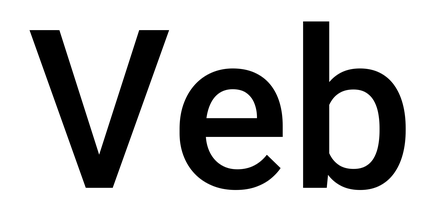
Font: Roboto_Medium